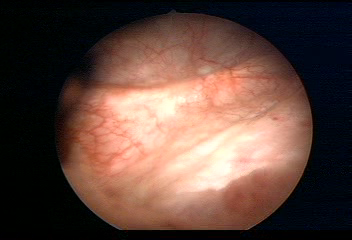
Modality: WLC
Class: Normal mucosa
Bladder cancer association: No